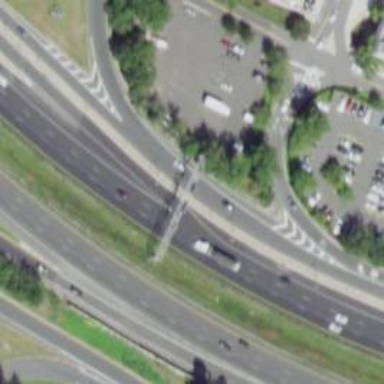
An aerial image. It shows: Motorway junction.